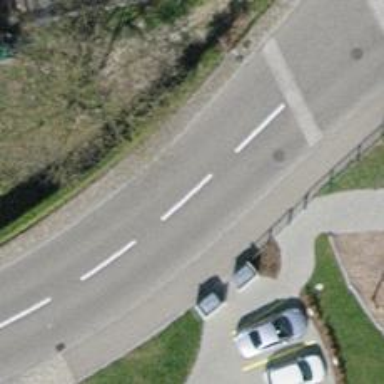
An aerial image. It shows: Residential road with sidewalks on both sides.